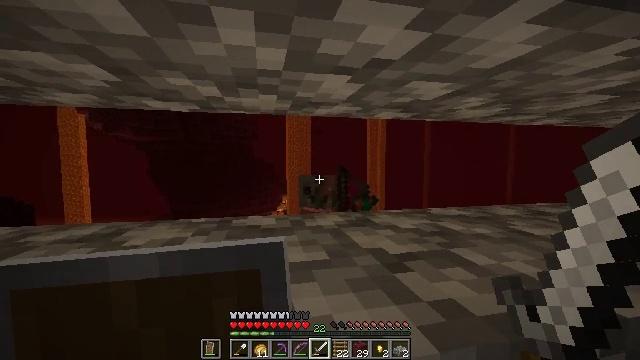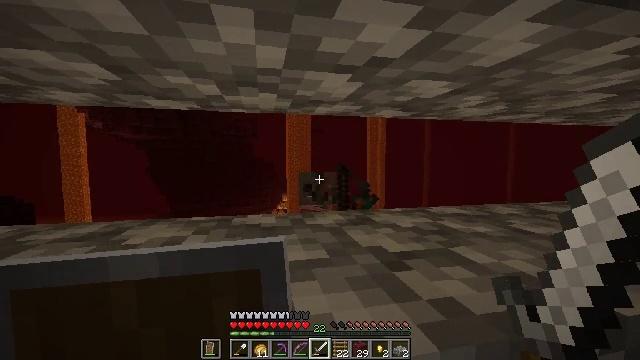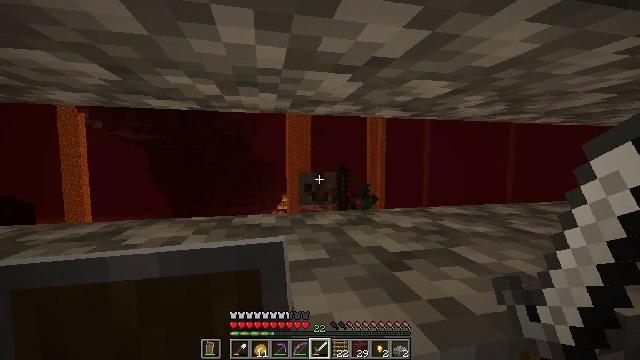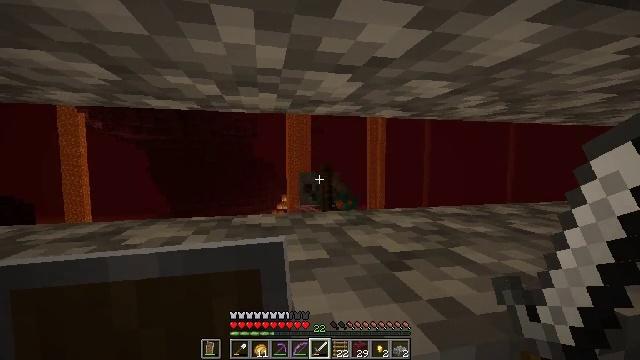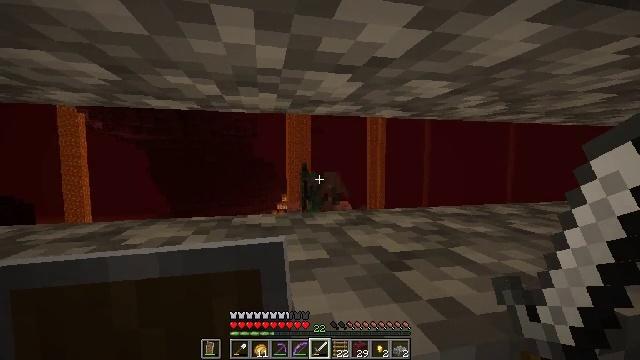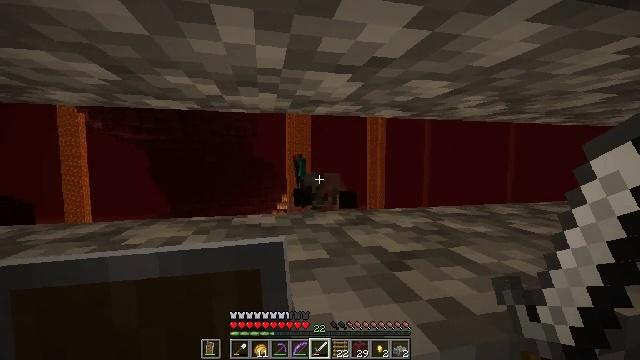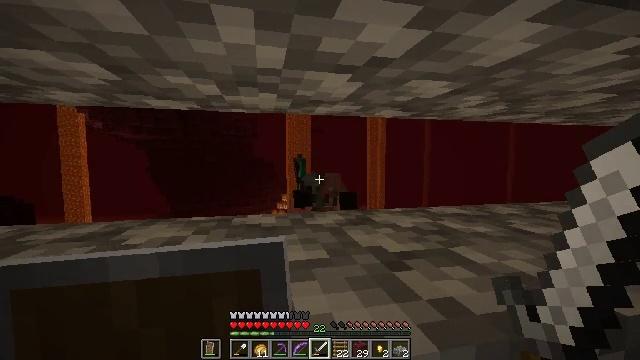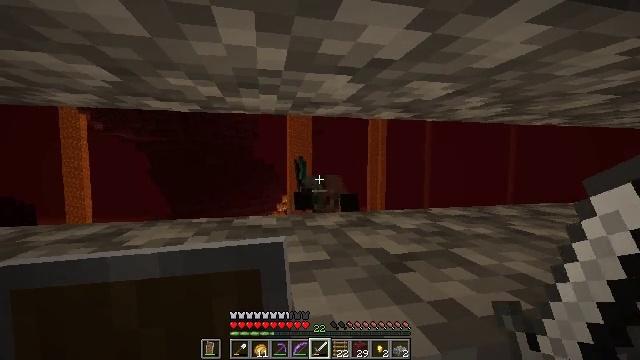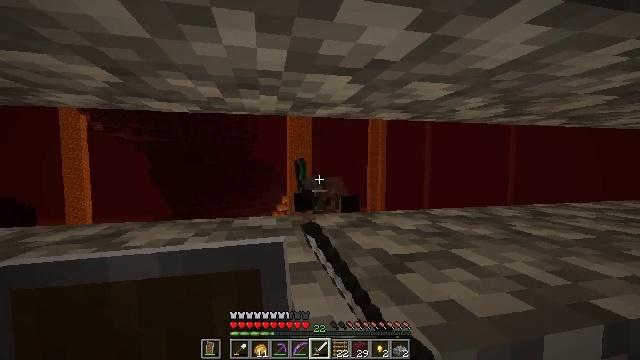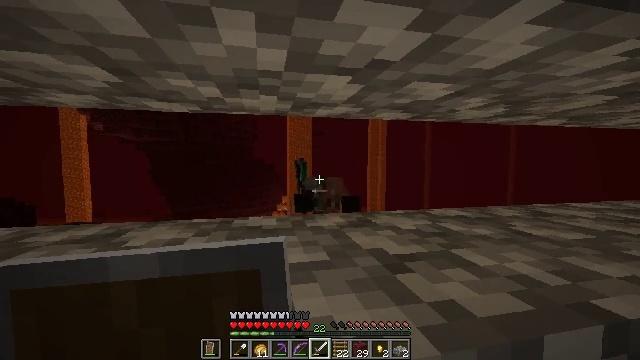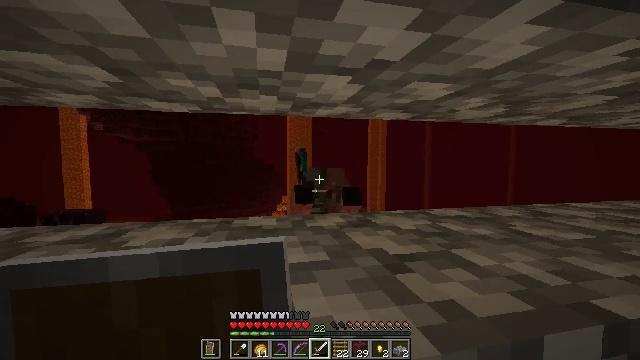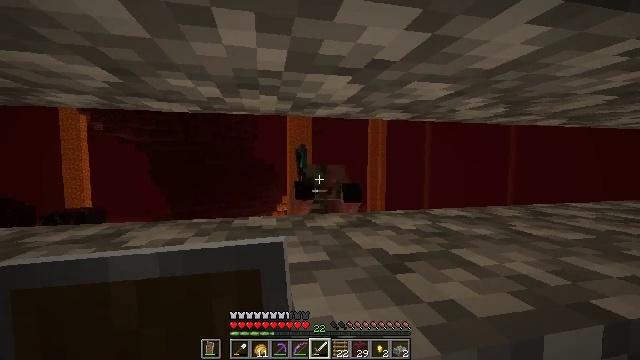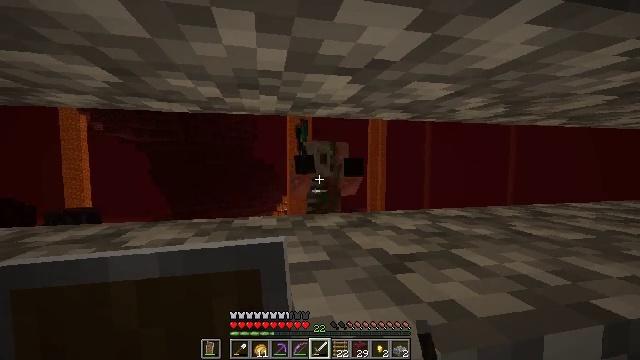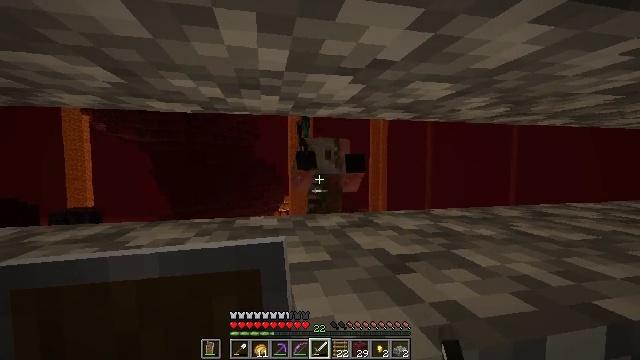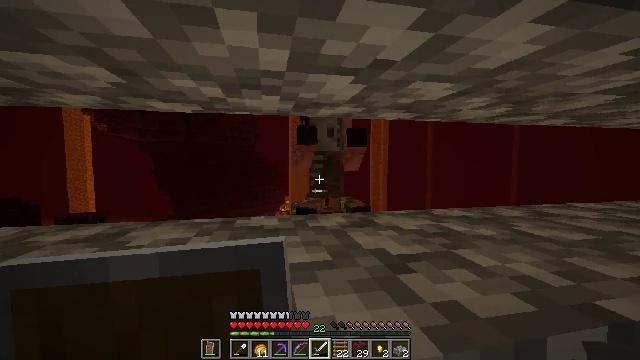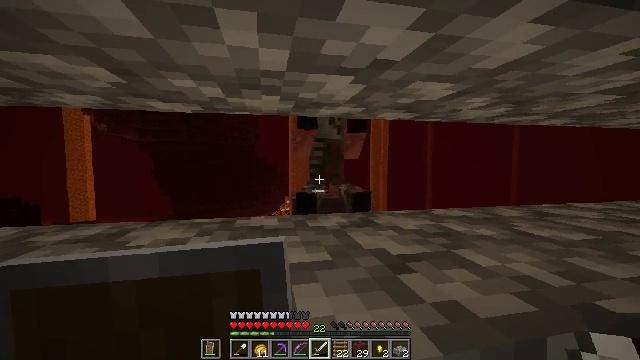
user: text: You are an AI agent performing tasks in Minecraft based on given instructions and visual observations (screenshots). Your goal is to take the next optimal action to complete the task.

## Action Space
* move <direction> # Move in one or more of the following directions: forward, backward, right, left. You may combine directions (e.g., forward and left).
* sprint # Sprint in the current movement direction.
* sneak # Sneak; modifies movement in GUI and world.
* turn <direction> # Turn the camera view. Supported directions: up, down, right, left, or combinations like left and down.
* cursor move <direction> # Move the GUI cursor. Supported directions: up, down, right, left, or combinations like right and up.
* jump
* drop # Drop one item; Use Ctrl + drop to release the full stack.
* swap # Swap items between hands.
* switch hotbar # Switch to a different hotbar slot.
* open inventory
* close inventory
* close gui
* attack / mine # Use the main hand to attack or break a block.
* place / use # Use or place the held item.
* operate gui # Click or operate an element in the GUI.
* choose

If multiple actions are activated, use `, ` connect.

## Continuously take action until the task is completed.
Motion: motion action
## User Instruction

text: Attack nether creatures.
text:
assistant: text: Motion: sneak
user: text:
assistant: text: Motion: sneak
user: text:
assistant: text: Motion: sneak
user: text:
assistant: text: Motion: sneak
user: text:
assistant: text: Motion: sneak
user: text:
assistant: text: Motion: sneak
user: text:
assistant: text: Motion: sneak, attack / mine
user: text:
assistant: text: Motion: sneak, attack / mine
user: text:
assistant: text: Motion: sneak, attack / mine
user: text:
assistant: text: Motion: sneak
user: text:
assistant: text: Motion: sneak
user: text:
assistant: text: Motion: sneak
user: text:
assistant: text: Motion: sneak
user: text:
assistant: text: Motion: sneak
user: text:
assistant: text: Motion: sneak
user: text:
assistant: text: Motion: sneak
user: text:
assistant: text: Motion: sneak
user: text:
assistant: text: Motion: sneak
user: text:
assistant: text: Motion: sneak, turn up
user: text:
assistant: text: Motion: sneak
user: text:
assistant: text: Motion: sneak
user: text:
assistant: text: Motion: sneak, attack / mine
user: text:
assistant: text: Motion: sneak, attack / mine
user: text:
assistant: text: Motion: sneak, attack / mine
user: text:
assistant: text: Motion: sneak
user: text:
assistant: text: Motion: sneak
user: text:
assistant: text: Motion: sneak
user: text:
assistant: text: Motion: sneak
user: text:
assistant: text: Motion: sneak
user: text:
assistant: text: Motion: sneak